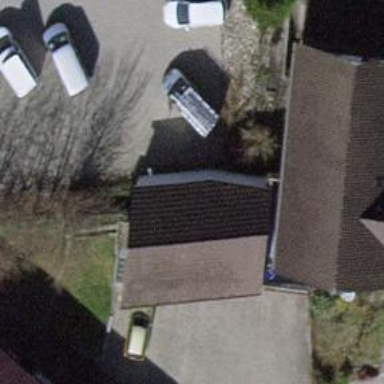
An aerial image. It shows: Garage building.